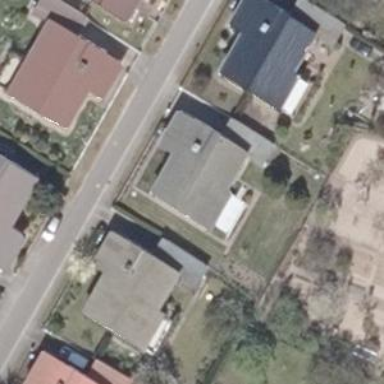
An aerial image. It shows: Part of building.